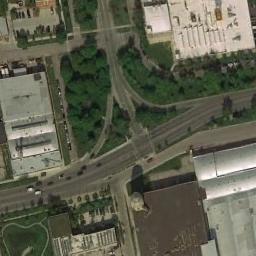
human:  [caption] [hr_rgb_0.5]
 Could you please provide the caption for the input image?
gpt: There are several moving vehicles on the road at the intersection, With many buildings and some trees around the intersection .

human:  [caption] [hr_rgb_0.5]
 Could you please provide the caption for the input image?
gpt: There are some green trees and a brown building beside the intersection .

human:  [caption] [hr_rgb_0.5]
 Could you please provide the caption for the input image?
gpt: An intersection with normal traffic is between some buildings and green areas .

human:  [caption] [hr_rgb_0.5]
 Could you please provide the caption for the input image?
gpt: There are many trees near the intersection .

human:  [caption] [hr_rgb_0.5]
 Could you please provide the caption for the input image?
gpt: There is a green belt next to the intersection .